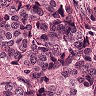
Metastatic tissue present: yes